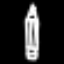
Label: pencil